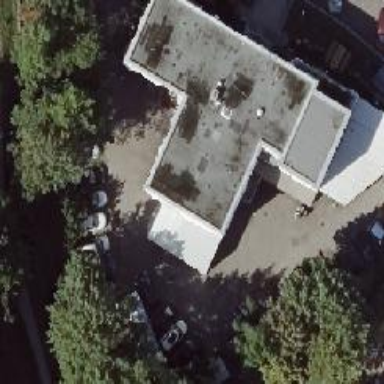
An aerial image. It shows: Car repair shop.